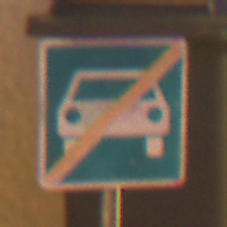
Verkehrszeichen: EndeKraftfahrstrasse
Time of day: Night
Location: Outdoor (Urban)
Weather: Clear
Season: NotSpecified
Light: Artificial